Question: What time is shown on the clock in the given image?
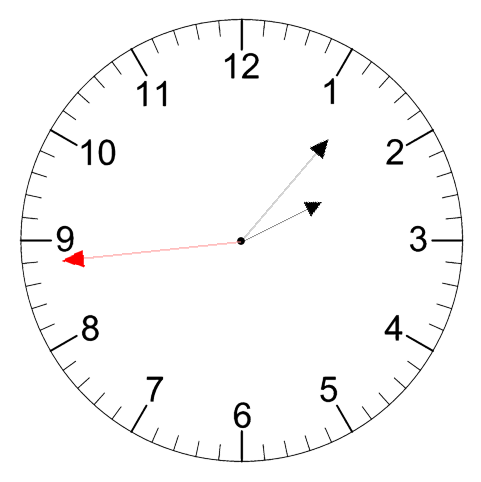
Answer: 02:06:44